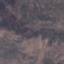
Label: HerbaceousVegetation